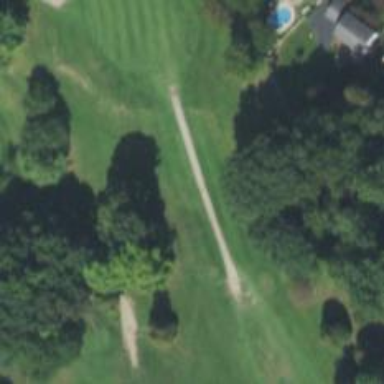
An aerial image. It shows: Path designated for golf carts.